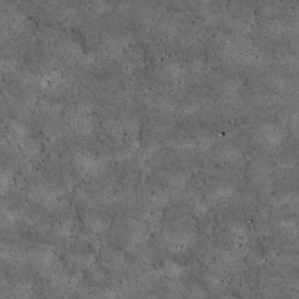
Label: non_frost